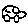
Label: car